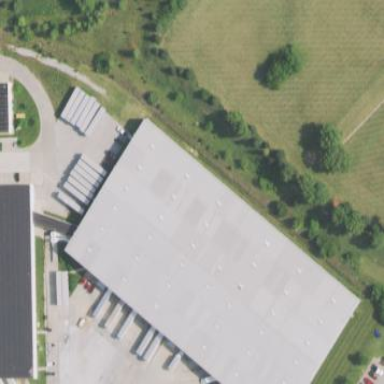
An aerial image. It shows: Warehouse.